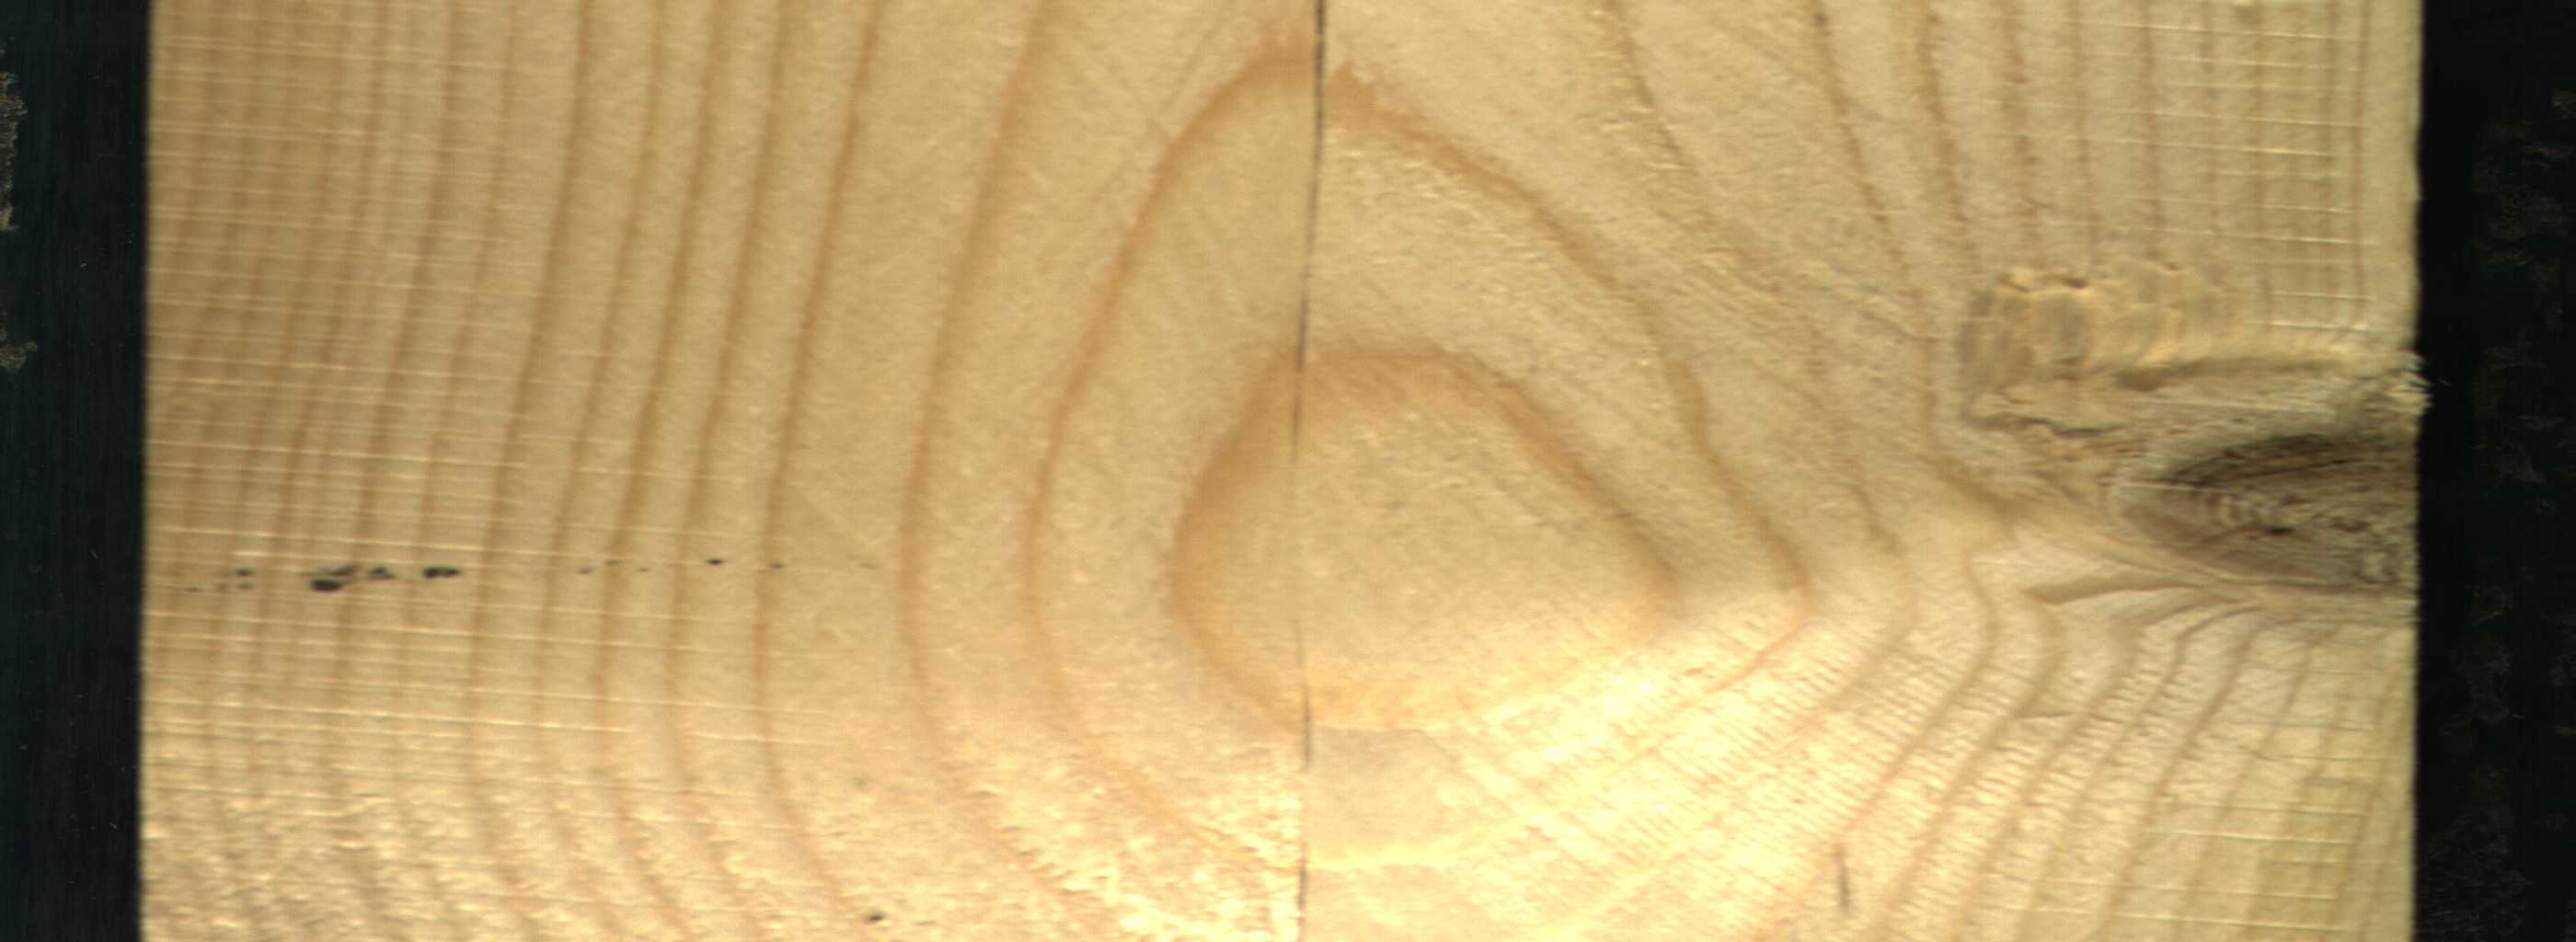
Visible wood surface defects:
Crack
Live_Knot